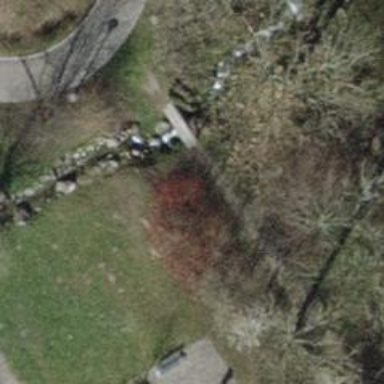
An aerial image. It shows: Concrete path bridge.